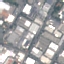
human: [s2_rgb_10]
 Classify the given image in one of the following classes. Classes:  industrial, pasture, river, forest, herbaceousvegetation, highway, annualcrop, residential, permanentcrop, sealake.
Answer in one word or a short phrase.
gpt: Industrial